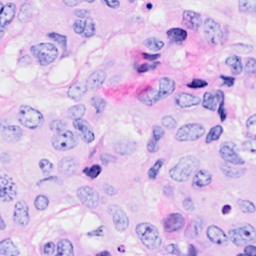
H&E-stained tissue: Breast